Breast ultrasound image
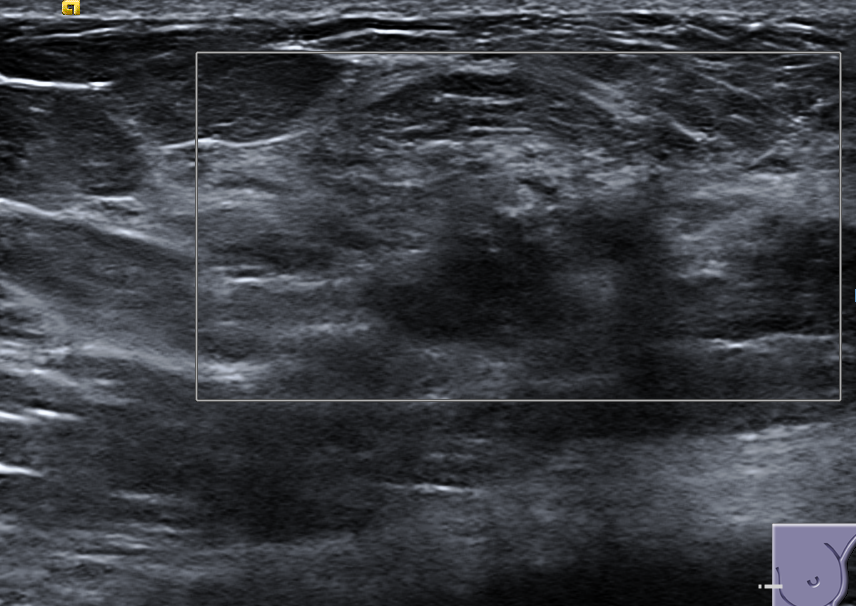
Diagnosis: malignant